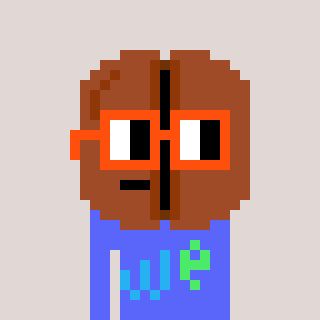
a pixel art character with square orange glasses, a coffeebean-shaped head and a purple-colored body on a warm background